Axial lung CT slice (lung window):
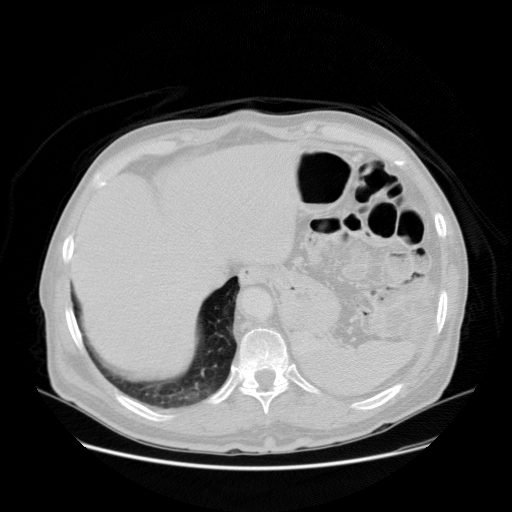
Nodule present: no